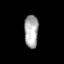
Tissue: prostate
Cell type: T cells
Senescence score: 0.3537
Nuclear area (px): 455
Mean DAPI intensity: 169.837